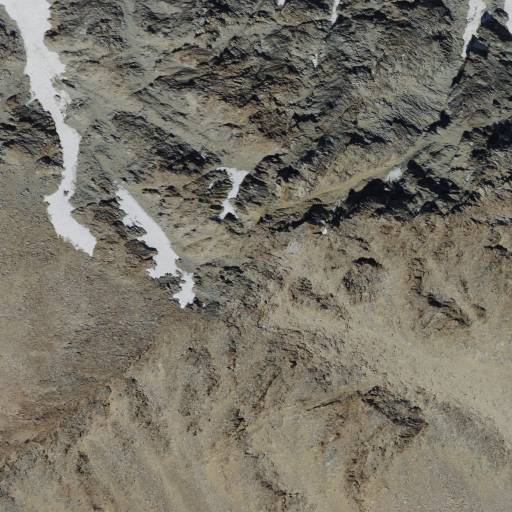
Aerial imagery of mountain in California named Gendarme Peak containing only barren land